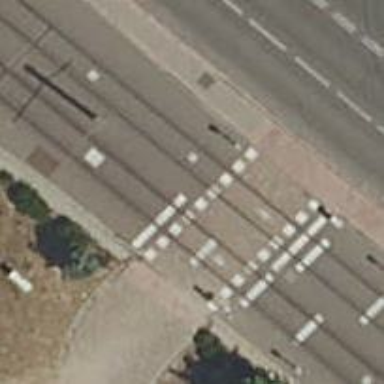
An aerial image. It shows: Railway crossing.